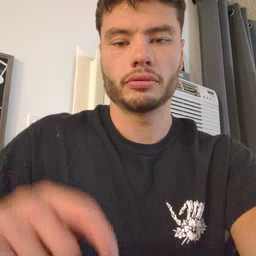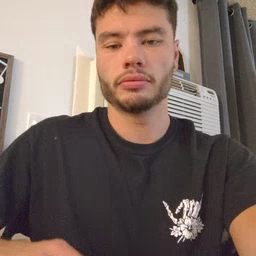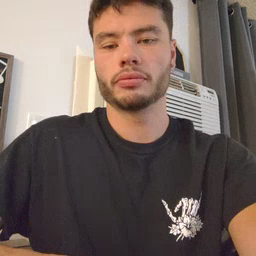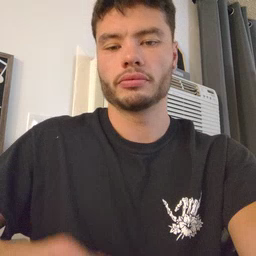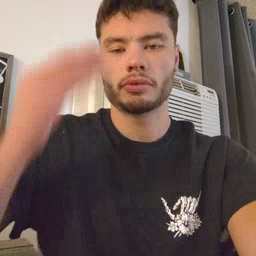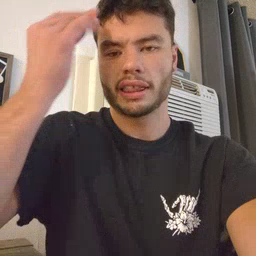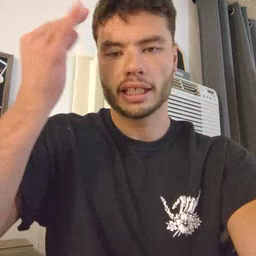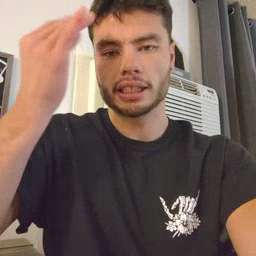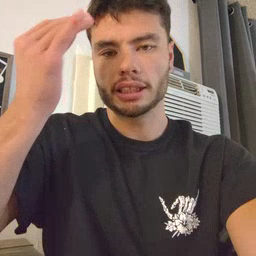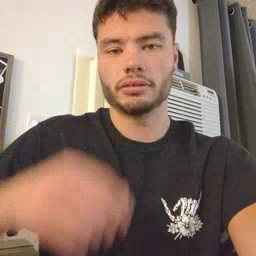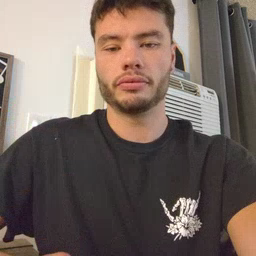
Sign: think